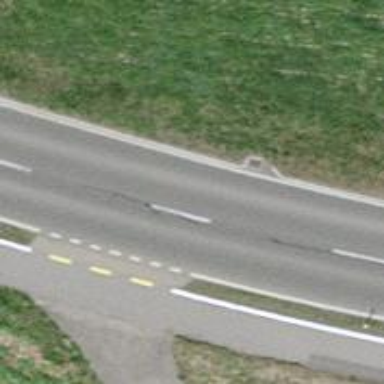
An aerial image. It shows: Asphalt cycleway.